Field crop: maize
Growth stage: 2
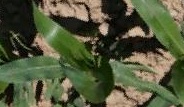
Species: maize